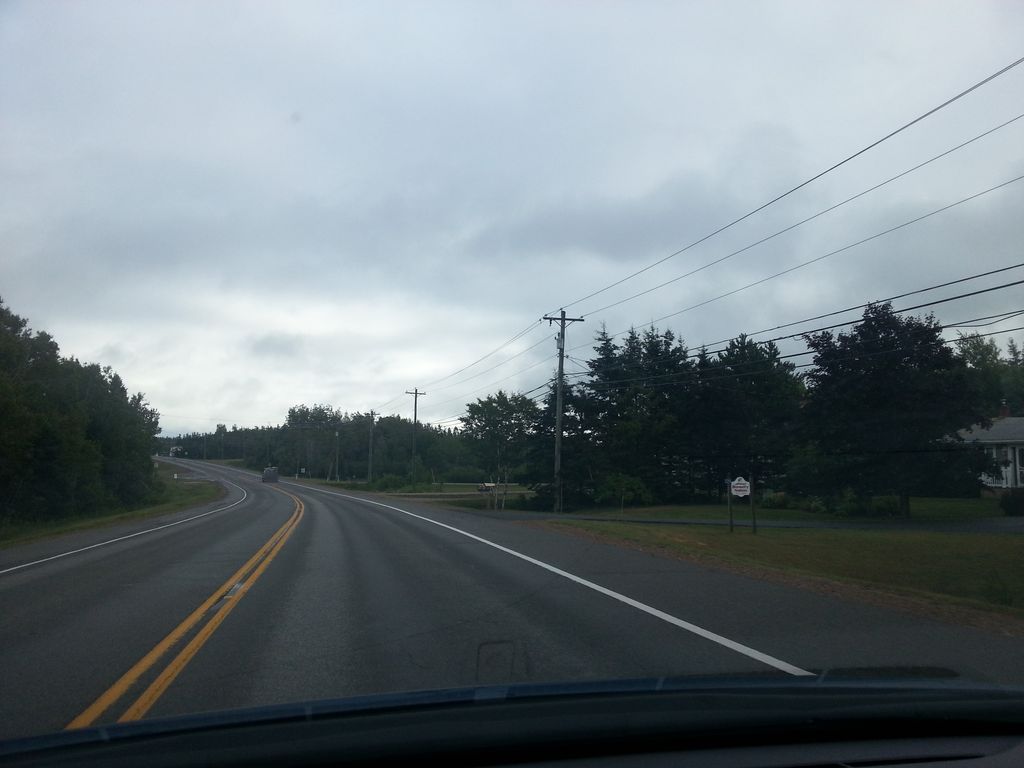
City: charlottetown